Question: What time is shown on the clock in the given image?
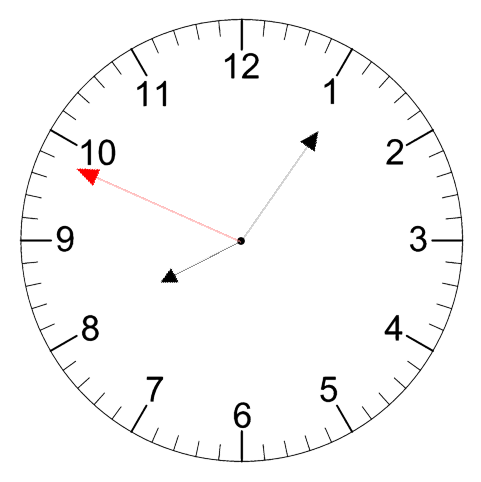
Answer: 08:05:49